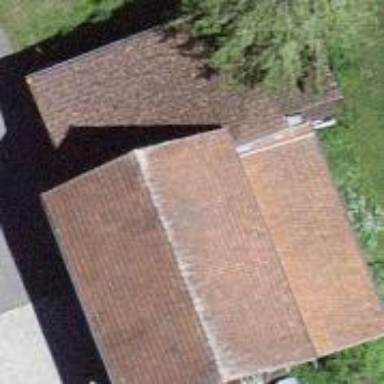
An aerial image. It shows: Garage.